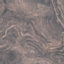
Land use / land cover: HerbaceousVegetation